Question: I'm trying to insert data from the form created into the SQL Server Database Table that is connected through ODBC. After I submit the data it shows up as a blank row with only the ID that has a value. I am very new to PHP and got parts of code from tutorials. This is just a test project. Here's the code:
'''
<html>
<header>
<title>
</title>
</header>
<body>
<form action="\INSERTCODE.php" method="POST">
<input type= "number" step="any" name="sepal_lengp" placeholder="Sepal Length">
<input type= "number" step="any" name="sepal_widthp" placeholder="Sepal Width">
<input type= "number" step="any" name="petal_lengp" placeholder="Petal Length">
<input type= "number" step="any" name="petal_widthp" placeholder="Petal Width">
<input type= "text" name="flower_type" placeholder="Flower Name">
<button type="submit" name="submit" >INPUT VALUES</button>
</form>
<?php
//display all results from table
include("C:\Users\Dshop\Desktop\php-7.3.3\Server1\connection.php");
$i=1;
$sql = "SELECT * FROM dbo.textcsv";
$result = odbc_exec( $connection, $sql );
while($all =odbc_result_all($result,$i) ){
echo $all;
}
?>
</body>
</html>
'''
This part includes the form. The filename is index1.php.
'''
<?php
include("C:\Users\Dshop\Desktop\php-7.3.3\Server1\connection.php");
$sepal_lengp = $_POST['sepal_lengp']??'';
$sepal_widthp = $_POST['sepal_widthp']??'';
$petal_lengp = $_POST['petal_lengp']??'';
$petal_widthp = $_POST['petal_widthp']??'';
$flower_typep = $_POST['flower_typep']??'';
$dbinsert = "INSERT INTO dbo.textcsv (sepal_leng, sepal_width, petal_leng, petal_width, flower_type) VALUES ('$sepal_lengp', '$sepal_widthp', '$petal_lengp', '$petal_widthp', '$flower_typep');";
odbc_exec( $connection, $dbinsert );
HEADER("Location: ../index1.php?=success");
'''
This part inserts data into the database table, using $_POST to obtain the data from index1.php. This file is called INSERTCODE.php. $connection and connection.php is the file that includes the connection to ODBC.

For this test project I used the Iris dataset. I believe that I had to use ODBC and SQL Server instead of mysql. Sql server is the 2014 version, PHP is 7.33, using node.js to run the server. Help is greatly appreciated!
I found out that the $_POST isn't getting any values from the form. Any ideas?
I've tried using $_REQUEST, checking var_dump, and did all that stuff, but I still got nothing. After going to <URL> for an example form, I found out that the example did not work either. Now i'm not sure if the problem is from the code, or from something like the php configuration. Need help, please help.
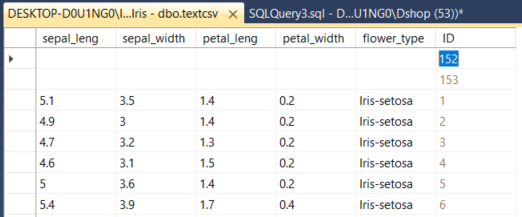
Answer: After rephrasing my issue to "node.js not taking post data" I found the issue. Node.js needs extra steps to process POST data. So, because of this, my input was ignored by node.js and the INSERTDATA.php ran without any data to insert anything. Turns out the solution of the problem was to use something like the body-parser or the other <URL>.
The solution I took was to uninstall node.js and use XAMPP instead. It was much easier to use.
Also could someone flag my question for duplicate?